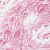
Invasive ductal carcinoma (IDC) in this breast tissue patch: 0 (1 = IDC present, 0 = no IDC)